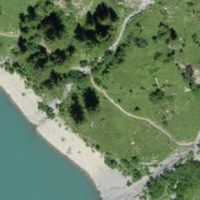
EUNIS habitat code: 23
Species observed at this site:
Sorbus aucuparia
Phyteuma orbiculare